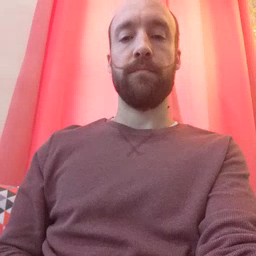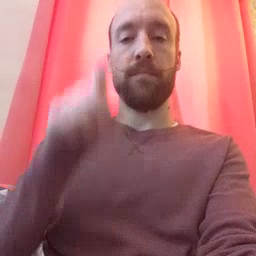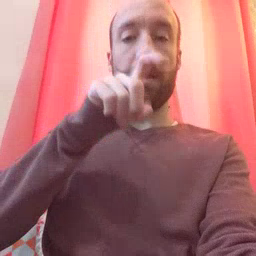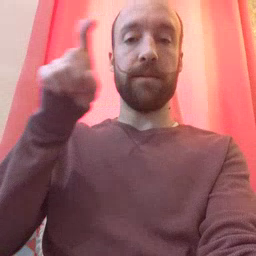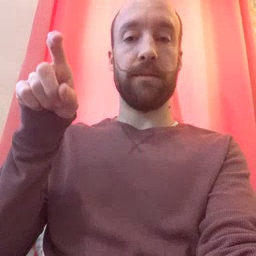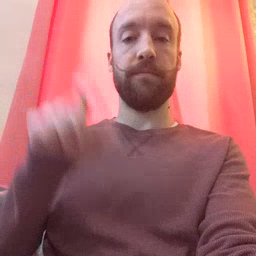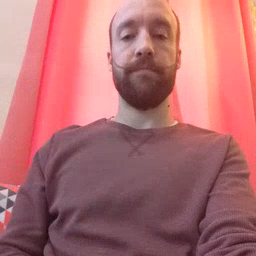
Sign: closet